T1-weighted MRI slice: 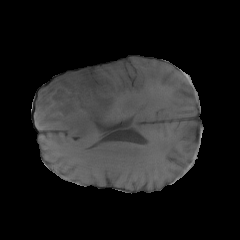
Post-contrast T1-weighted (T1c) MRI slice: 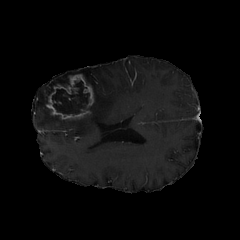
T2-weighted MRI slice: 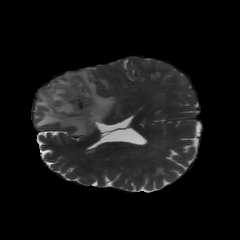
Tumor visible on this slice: yes